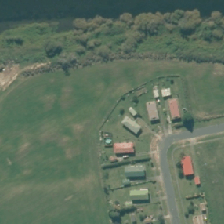
Land cover: urban_build_up